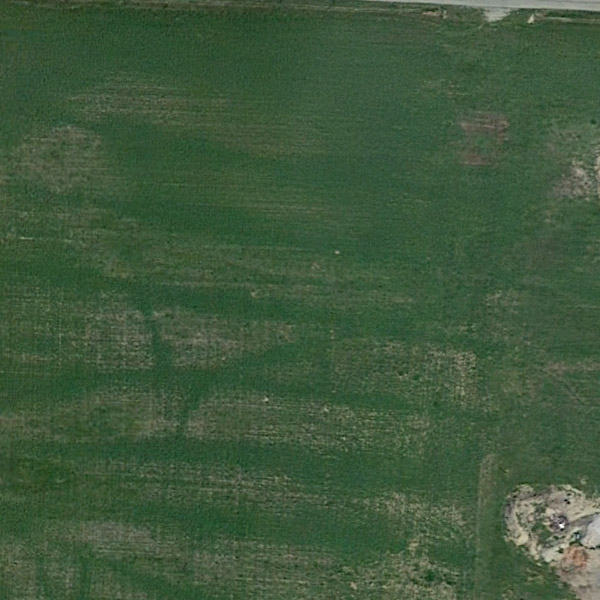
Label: Meadow